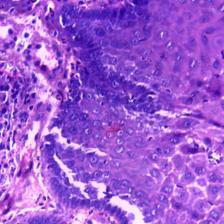
Diagnosis: OSCC